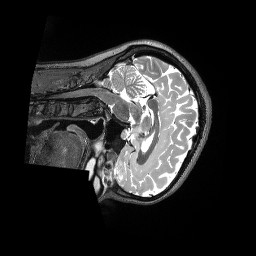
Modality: T2w
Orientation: sagittal
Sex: female
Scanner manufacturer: siemens
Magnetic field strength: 3 T
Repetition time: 3.2 s
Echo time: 0.563 s